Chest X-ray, AP view. Patient: 54 years old, sex M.
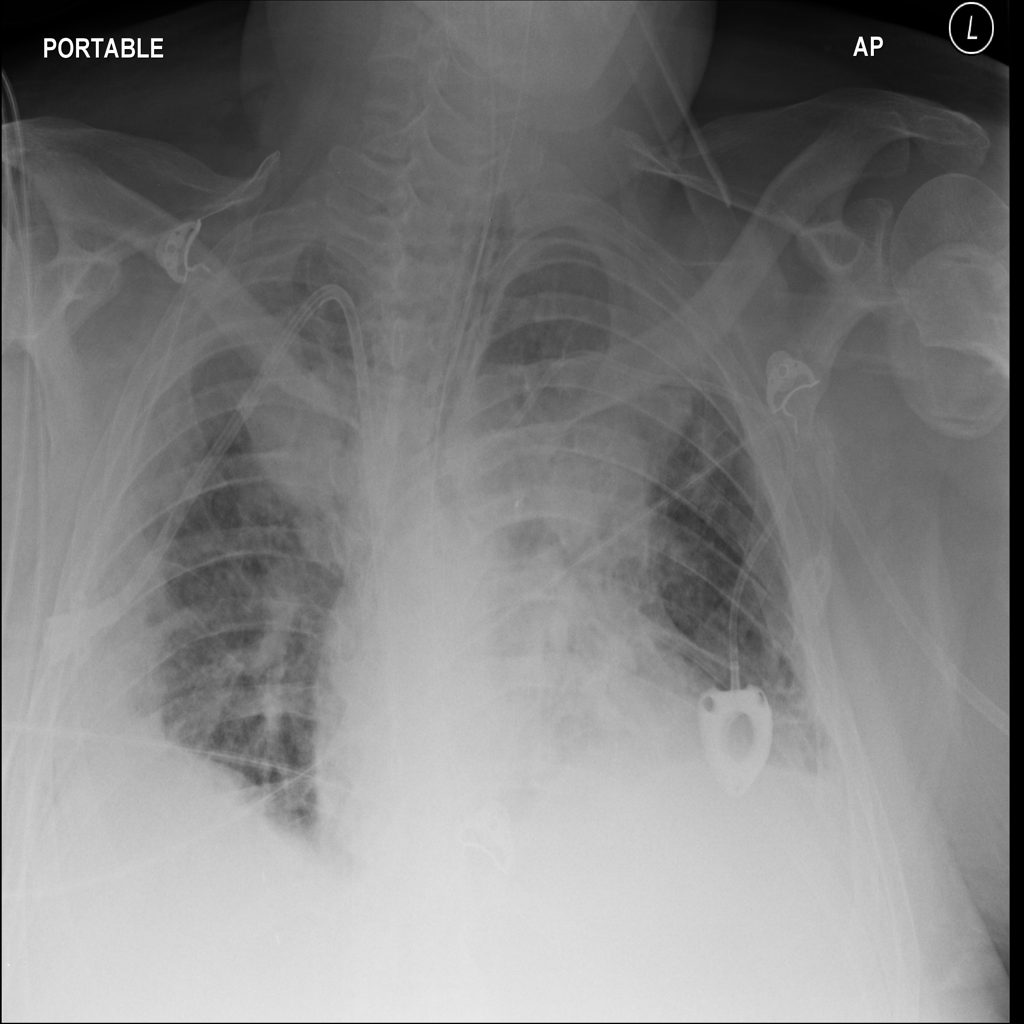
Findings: Cardiomegaly, Effusion, Mass